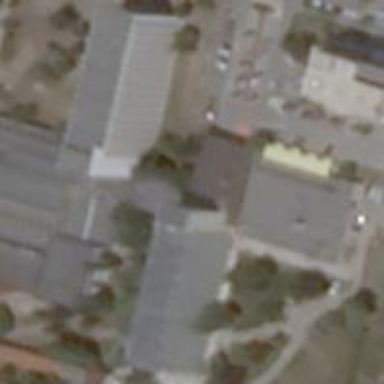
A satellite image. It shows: Clinic building.